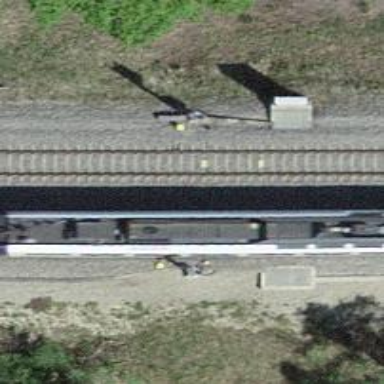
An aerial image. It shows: Railway signal.